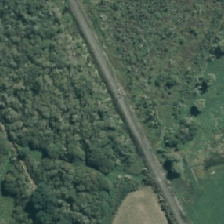
Land cover: deciduous_hardwood